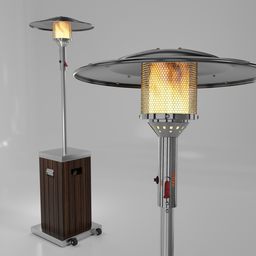
Label: lighting